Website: bh-photo
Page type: address-validator
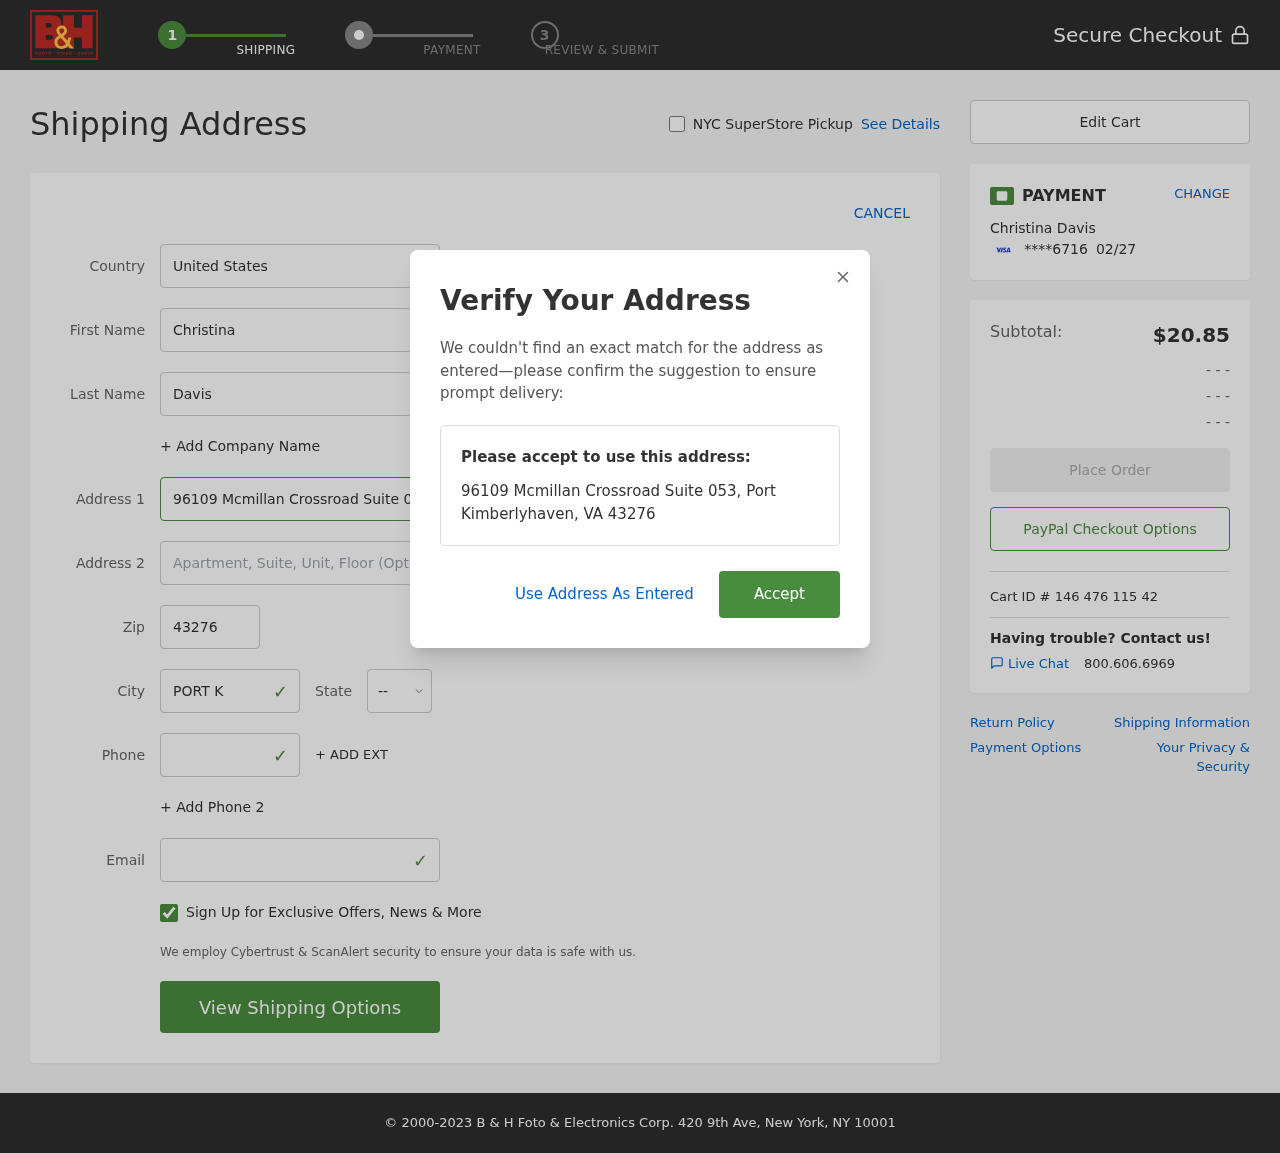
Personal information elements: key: PII_CARD_EXPIRY
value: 02/27
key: PII_CARD_LAST4
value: ****6716
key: PII_CITY
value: Port Kimberlyhaven
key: PII_COUNTRY
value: United States
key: PII_EMAIL
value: christina.davis@yahoo.com
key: PII_FIRSTNAME
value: Christina
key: PII_FULLNAME
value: Christina Davis
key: PII_LASTNAME
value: Davis
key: PII_PHONE
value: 7672087138
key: PII_POSTCODE
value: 43276
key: PII_STATE_ABBR
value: VA
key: PII_STREET
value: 96109 Mcmillan Crossroad Suite 053
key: PII_CITY_STATE_ZIP
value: Port Kimberlyhaven, VA 43276
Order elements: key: ORDER_SUBTOTAL
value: $20.85
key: ORDER_ID
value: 146 476 115 42